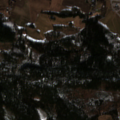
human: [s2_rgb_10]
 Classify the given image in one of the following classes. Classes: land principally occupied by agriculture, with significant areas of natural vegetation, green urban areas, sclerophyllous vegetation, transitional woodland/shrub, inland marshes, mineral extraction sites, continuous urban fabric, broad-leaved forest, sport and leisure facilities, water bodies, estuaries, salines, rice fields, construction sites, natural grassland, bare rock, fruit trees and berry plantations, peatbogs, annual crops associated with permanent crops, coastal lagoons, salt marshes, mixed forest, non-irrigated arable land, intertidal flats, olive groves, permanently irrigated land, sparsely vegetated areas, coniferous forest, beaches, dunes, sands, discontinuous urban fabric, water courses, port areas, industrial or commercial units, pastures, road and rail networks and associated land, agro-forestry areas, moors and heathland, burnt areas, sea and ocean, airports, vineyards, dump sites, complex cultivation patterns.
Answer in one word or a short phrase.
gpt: discontinuous urban fabric, land principally occupied by agriculture, with significant areas of natural vegetation, coniferous forest, mixed forest